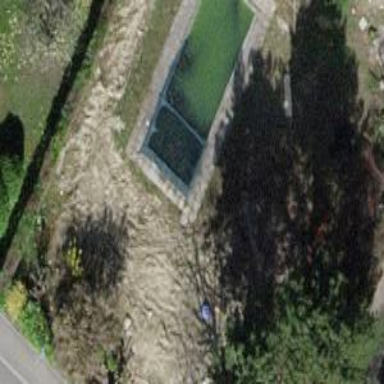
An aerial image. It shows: Swimming pool located in leisure land.